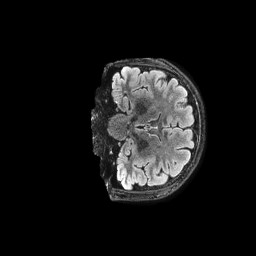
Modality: FLAIR
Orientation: coronal
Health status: ill
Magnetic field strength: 3 T